Question: I previously asked how to make a design akin to this, with a 100% height div and one below it with the same background but outside view:

The answer seemed pretty straightforward, just add padding to the top div, as seen here: <URL>
HTML:
'''
<div class="background">
<div class="bottom-div">
</div>
</div>
'''
CSS:
'''
.background {
background: url('http://www.mixflavour.com/wp-content/uploads/2014/11/Nature-Wallpaper-03.jpg');
position: relative;
height: 100%;
padding-bottom: 100px;
}
.bottom-div {
position: absolute;
bottom: 0;
background:rgba(0,0,0,0.5);
width: 100%;
height: 100px;
}
'''
However, when I add Bootstrap the design completely breaks for unknown reasons! I mean, simply adding it does that, not even using any containers or rows. I figured this warranted its own thread, since the previous answer did correctly address my problem as stated.
Take a look at this fiddle to see the padding being completely ignored: <URL>
Not even adding '!important' after works.
Does anyone know why and how to fix this? Do I have to use 'calc' on the 'height' instead? I'd rather not do that because it's not supported on some browsers.
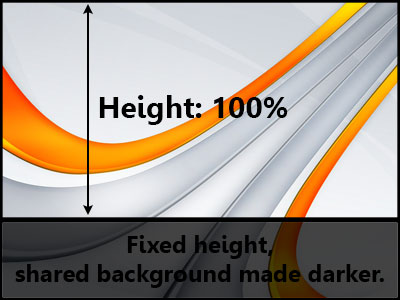
Answer: Add 'box-sizing:content-box' to '.background'. By default in bootstrap all elements are set to 'box-sizing:border-box' which means padding is absorbed into height/width, not added to it.
From bootstrap:
'''
* {
-webkit-box-sizing: border-box;
-moz-box-sizing: border-box;
box-sizing: border-box;
}
'''
Override:
'''
.background {
background: url('http://www.mixflavour.com/wp-content/uploads/2014/11/Nature-Wallpaper-03.jpg');
position: relative;
height: 100%;
padding-bottom: 100px;
box-sizing: content-box;
}
'''